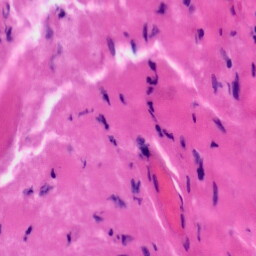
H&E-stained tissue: Tonsil